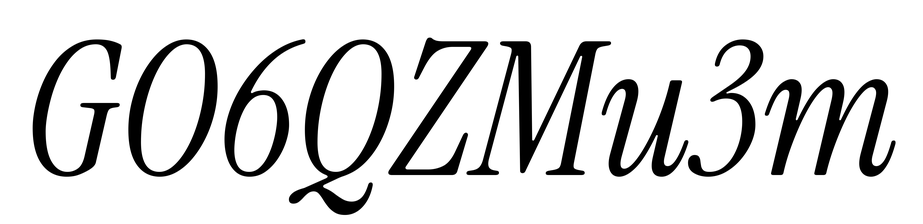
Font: InstrumentSerif-Italic